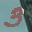
Label: 3